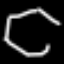
Label: octagon